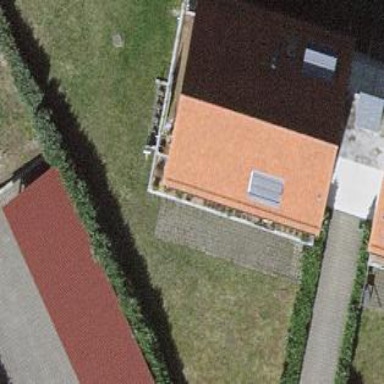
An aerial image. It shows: Simple house.